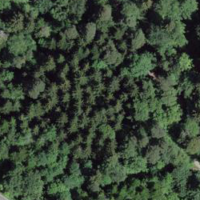
EUNIS habitat code: 43
Species observed at this site:
Lonicera acuminata